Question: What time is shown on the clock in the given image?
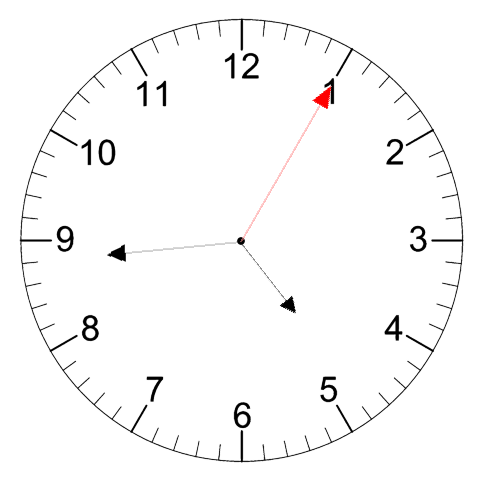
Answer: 04:44:05